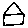
Label: house